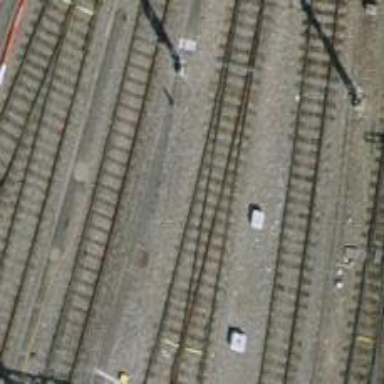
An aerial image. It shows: Railway yard with single rail track. The electrified track has contact line for power supply.